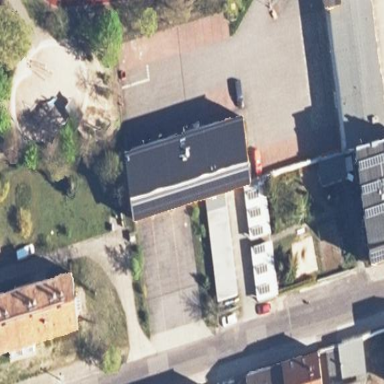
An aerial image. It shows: Fire station building.